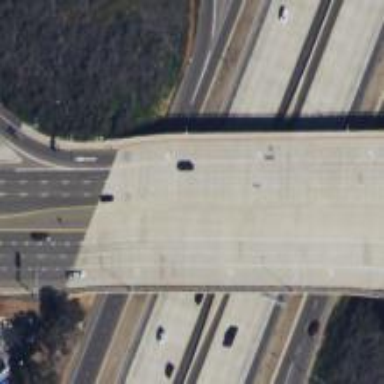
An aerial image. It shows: Primary highway on asphalt bridge.